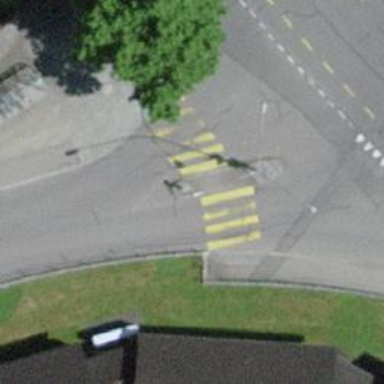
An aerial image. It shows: Marked crossing with pedestrian island. The crossing has visible markings.